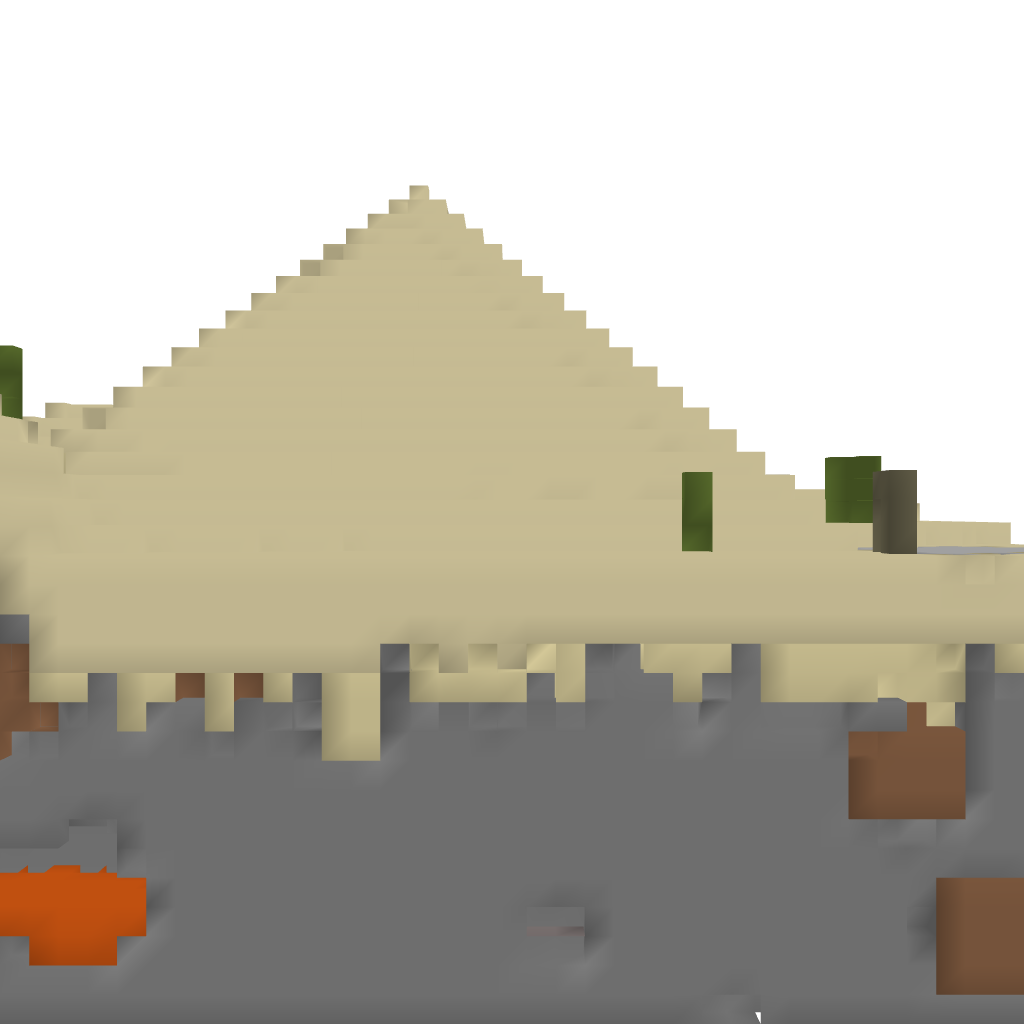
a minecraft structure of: Pyramide Abydos